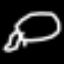
Label: frog